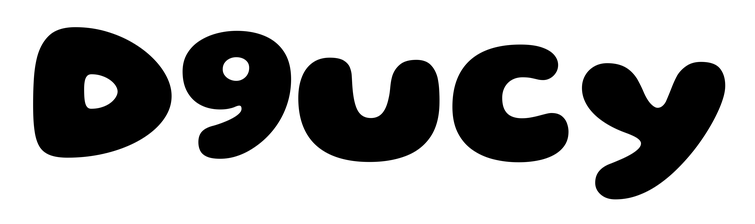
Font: Gluten_ExtraBold